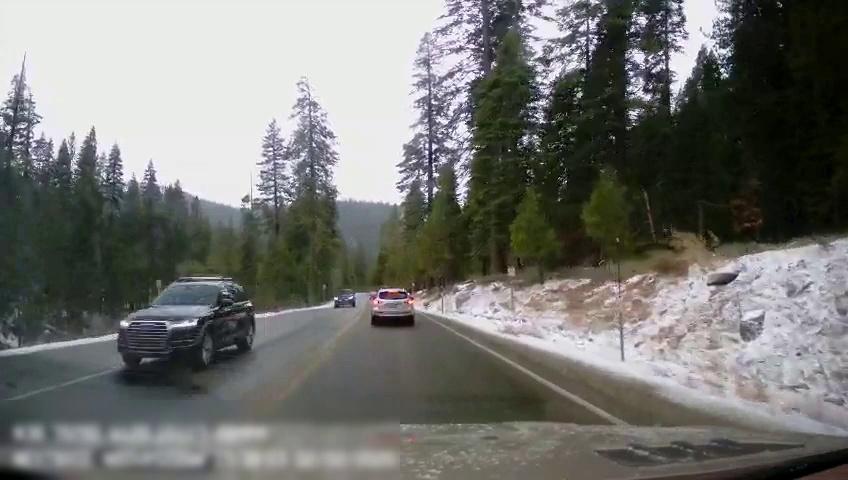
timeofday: Day
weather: Snowy
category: Drivable Space
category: Vehicles | SUV
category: Vehicles | SUV
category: Vehicles | SUV
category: Lanes | Current Lane
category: Lanes | Opposite Lane
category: Lanes | Current Lane
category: Lanes | Opposite Lane